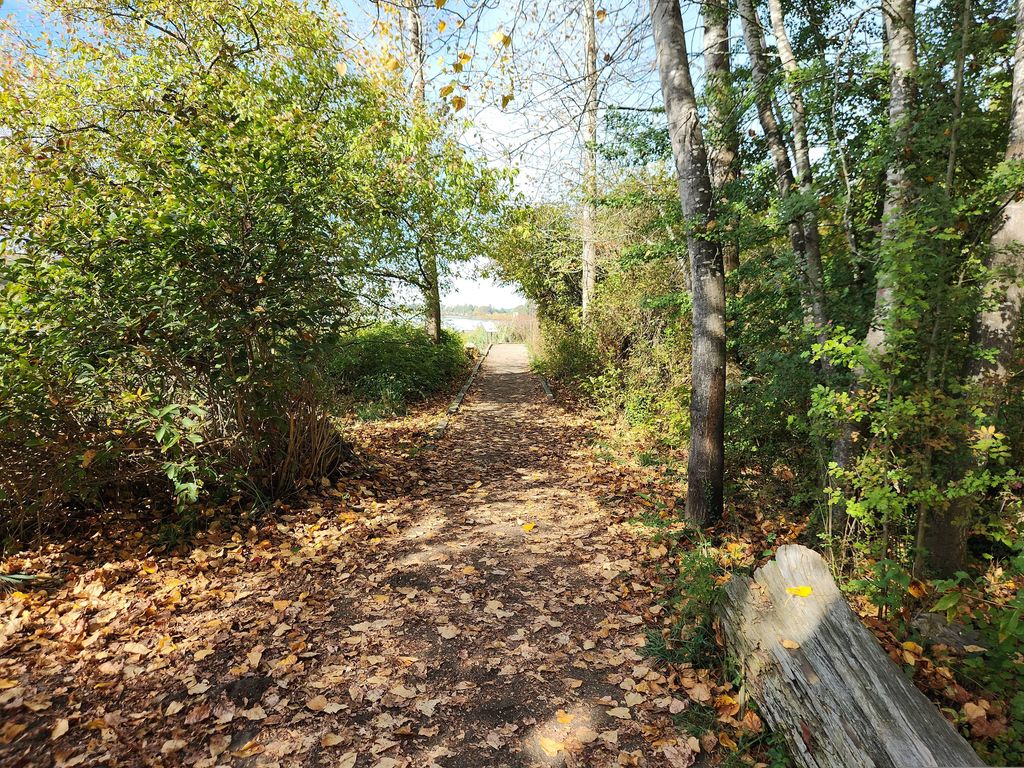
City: vancouver